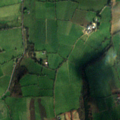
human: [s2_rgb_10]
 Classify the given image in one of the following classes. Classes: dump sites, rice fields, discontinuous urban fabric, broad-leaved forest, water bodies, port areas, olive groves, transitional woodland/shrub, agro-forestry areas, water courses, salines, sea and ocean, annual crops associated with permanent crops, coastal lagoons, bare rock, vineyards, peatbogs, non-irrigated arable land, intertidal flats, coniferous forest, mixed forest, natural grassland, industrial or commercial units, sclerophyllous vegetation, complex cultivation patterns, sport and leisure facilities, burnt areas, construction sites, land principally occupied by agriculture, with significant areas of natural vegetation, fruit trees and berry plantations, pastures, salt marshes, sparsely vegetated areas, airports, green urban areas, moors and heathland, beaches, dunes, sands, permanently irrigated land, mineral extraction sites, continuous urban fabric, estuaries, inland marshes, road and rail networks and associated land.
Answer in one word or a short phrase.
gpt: pastures, complex cultivation patterns